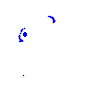
Particle: electron